Question: I have a client who would like an end user to upload an image which in this instance is super imposed beneath a diary as per the image below.
The end user can scale the photo and move it up/down and left/right, they can also add text (span inside a div container)
'''
<div id="theText" class="productImageOverlay activeText" style="z-index: 7;font-size:20px;">
<span class="uploadedImage" id="" style="margin-top: -1px; position: absolute;"></span>
</div>
'''
I then work out the width and position of these items (margin-left, margin-top) using the top left hand corner of the external contain as the origin point (0,0) and use PHP to cretaed the composite image with the correct cropping.
This works OK except they would now like to be able to rotate the text which I can do using CSS (add transform: rotate(-90deg); to the span), however, I am struggling how to get the insertion point of the rotated text
I know this could all have been done using the HTML 5 canvas element, but it needs to work with IE8
Any help much appreciated

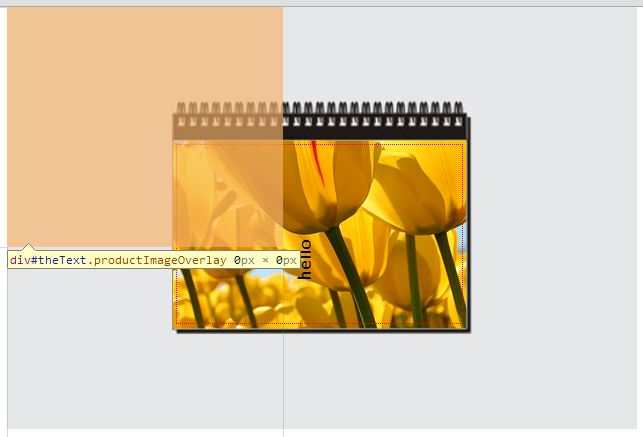
Answer: try using the following code in your css for the text
'''
/* Safari */
-webkit-transform: rotate(-90deg);
/* Firefox */
-moz-transform: rotate(-90deg);
/* IE */
-ms-transform: rotate(-90deg);
/* Opera */
-o-transform: rotate(-90deg);
/* Internet Explorer */
filter: progid:DXImageTransform.Microsoft.BasicImage(rotation=3);
'''
it should rotate the text by 90 degrees and still keep the center point of the text in the center.